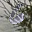
Label: 6